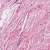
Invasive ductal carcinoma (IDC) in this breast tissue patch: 0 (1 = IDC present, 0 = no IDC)